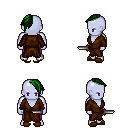
a pixel art fantasy rpg character, male body template, dark elf, purple skin, brown robe, magenta pants, green long mohawk hairstyle, brown slippers, dagger, four views (front, back, left, right), 2x2 character sprite sheet, small pixel art, hard edges, no anti-aliasing